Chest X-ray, PA view. Patient: 21 years old, sex M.
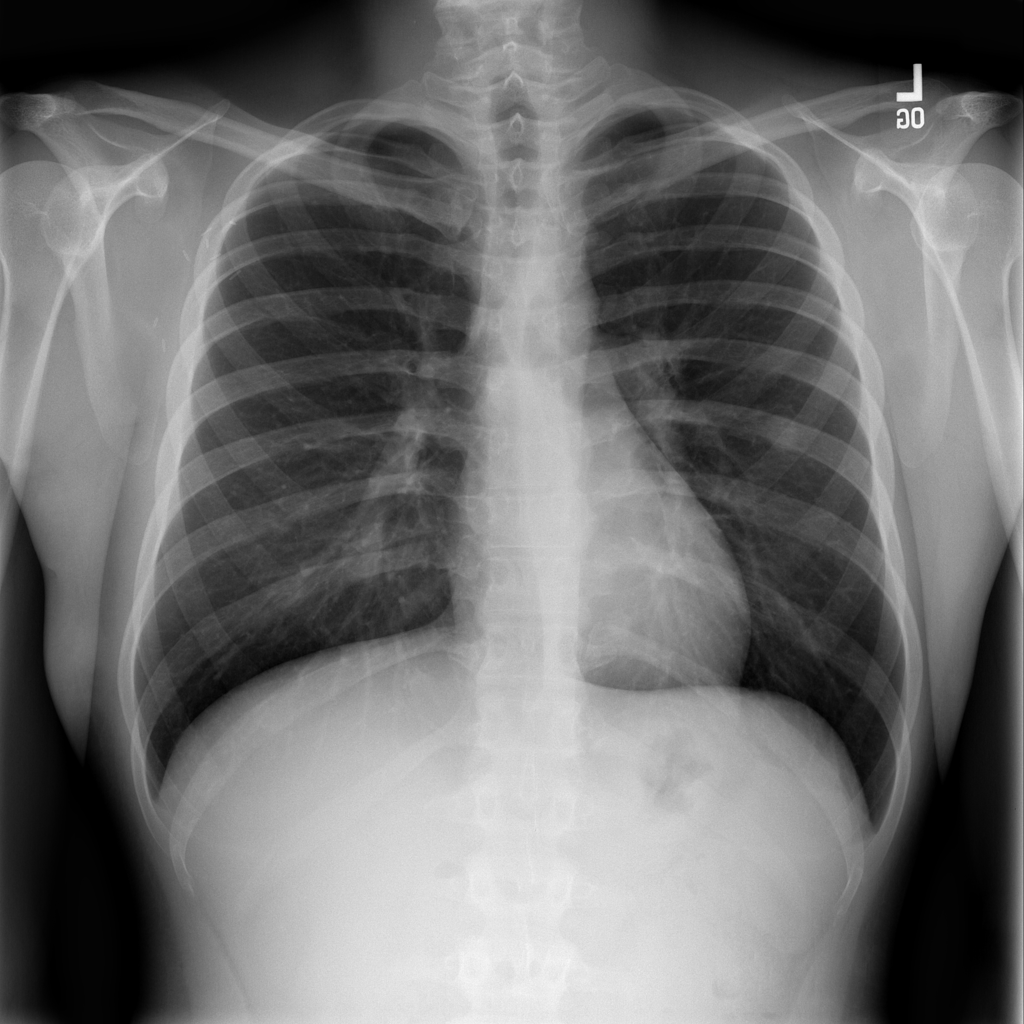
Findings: Nodule